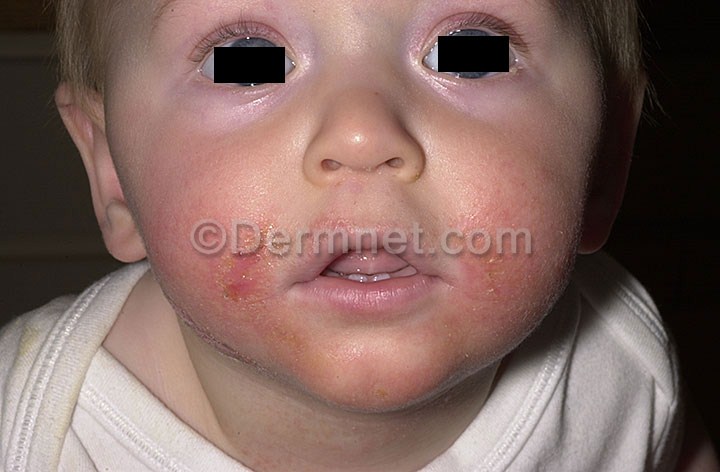
Disease: Atopic Dermatitis Photos